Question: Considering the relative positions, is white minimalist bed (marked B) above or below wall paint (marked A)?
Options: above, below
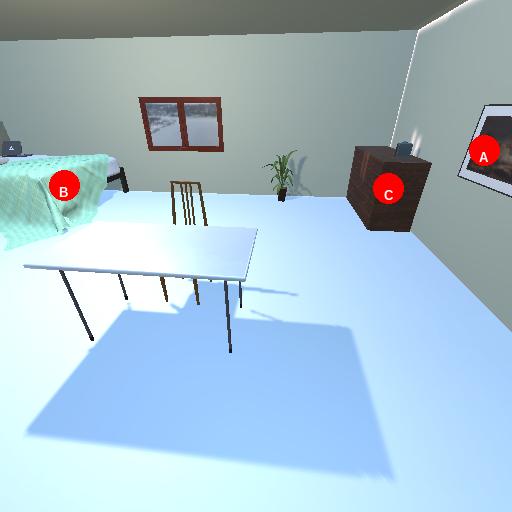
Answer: above